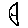
Label: moon